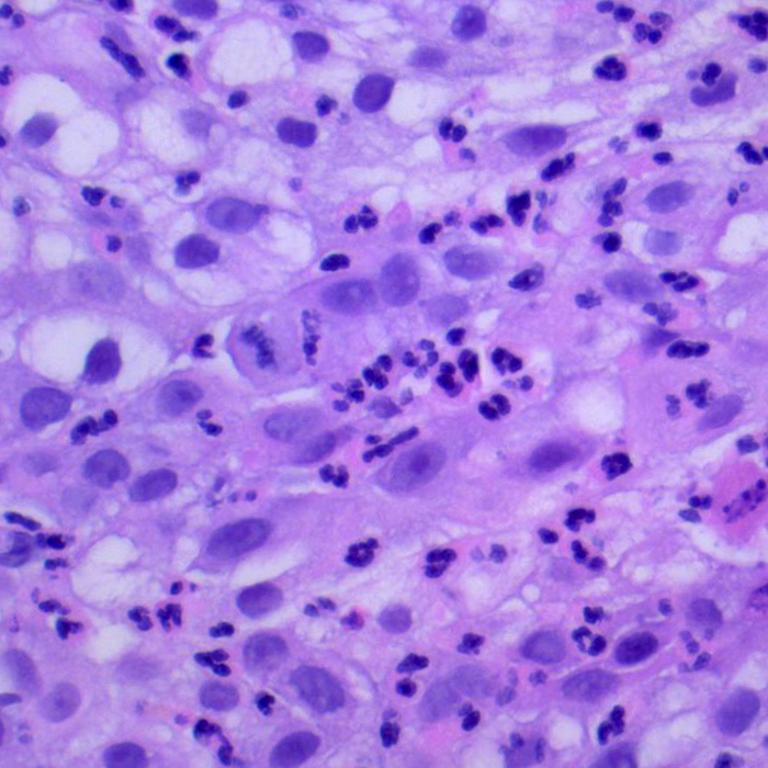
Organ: lung
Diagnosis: squamous carcinomas